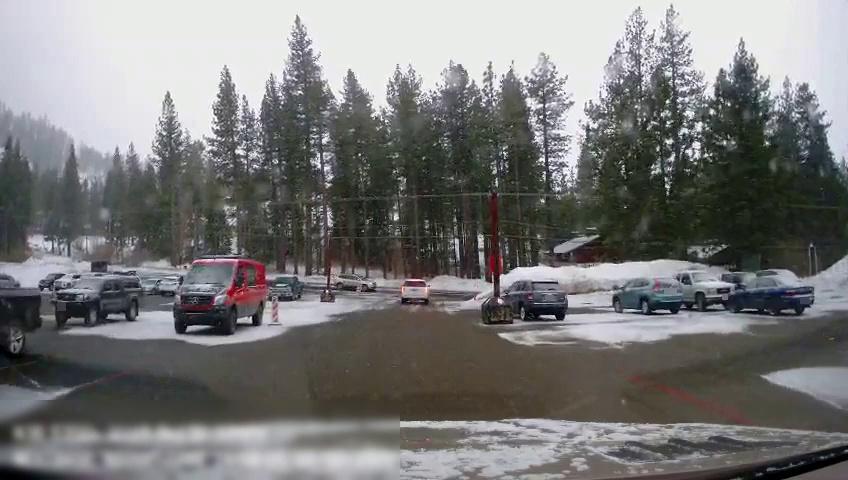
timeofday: Day
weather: Snowy
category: Vehicles | SUV
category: Vehicles | SUV
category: Vehicles | Car
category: Vehicles | Car
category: Vehicles | Truck
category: Vehicles | Car
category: Vehicles | SUV
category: Vehicles | SUV
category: Vehicles | Truck
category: Vehicles | Van
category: Vehicles | SUV
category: Vehicles | SUV
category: Vehicles | Truck
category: Vehicles | SUV
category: Vehicles | SUV
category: Vehicles | Car
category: Drivable Space